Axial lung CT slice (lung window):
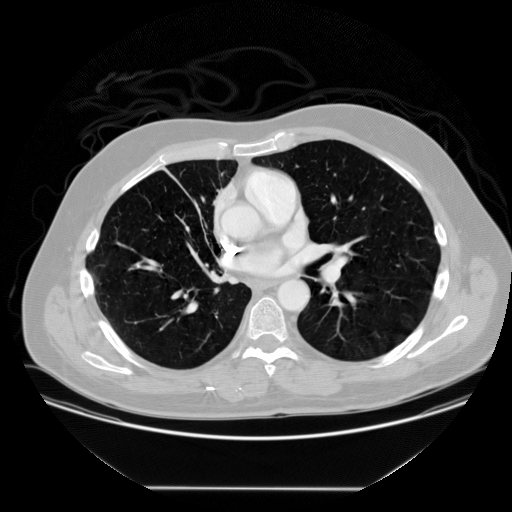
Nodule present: no